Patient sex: F
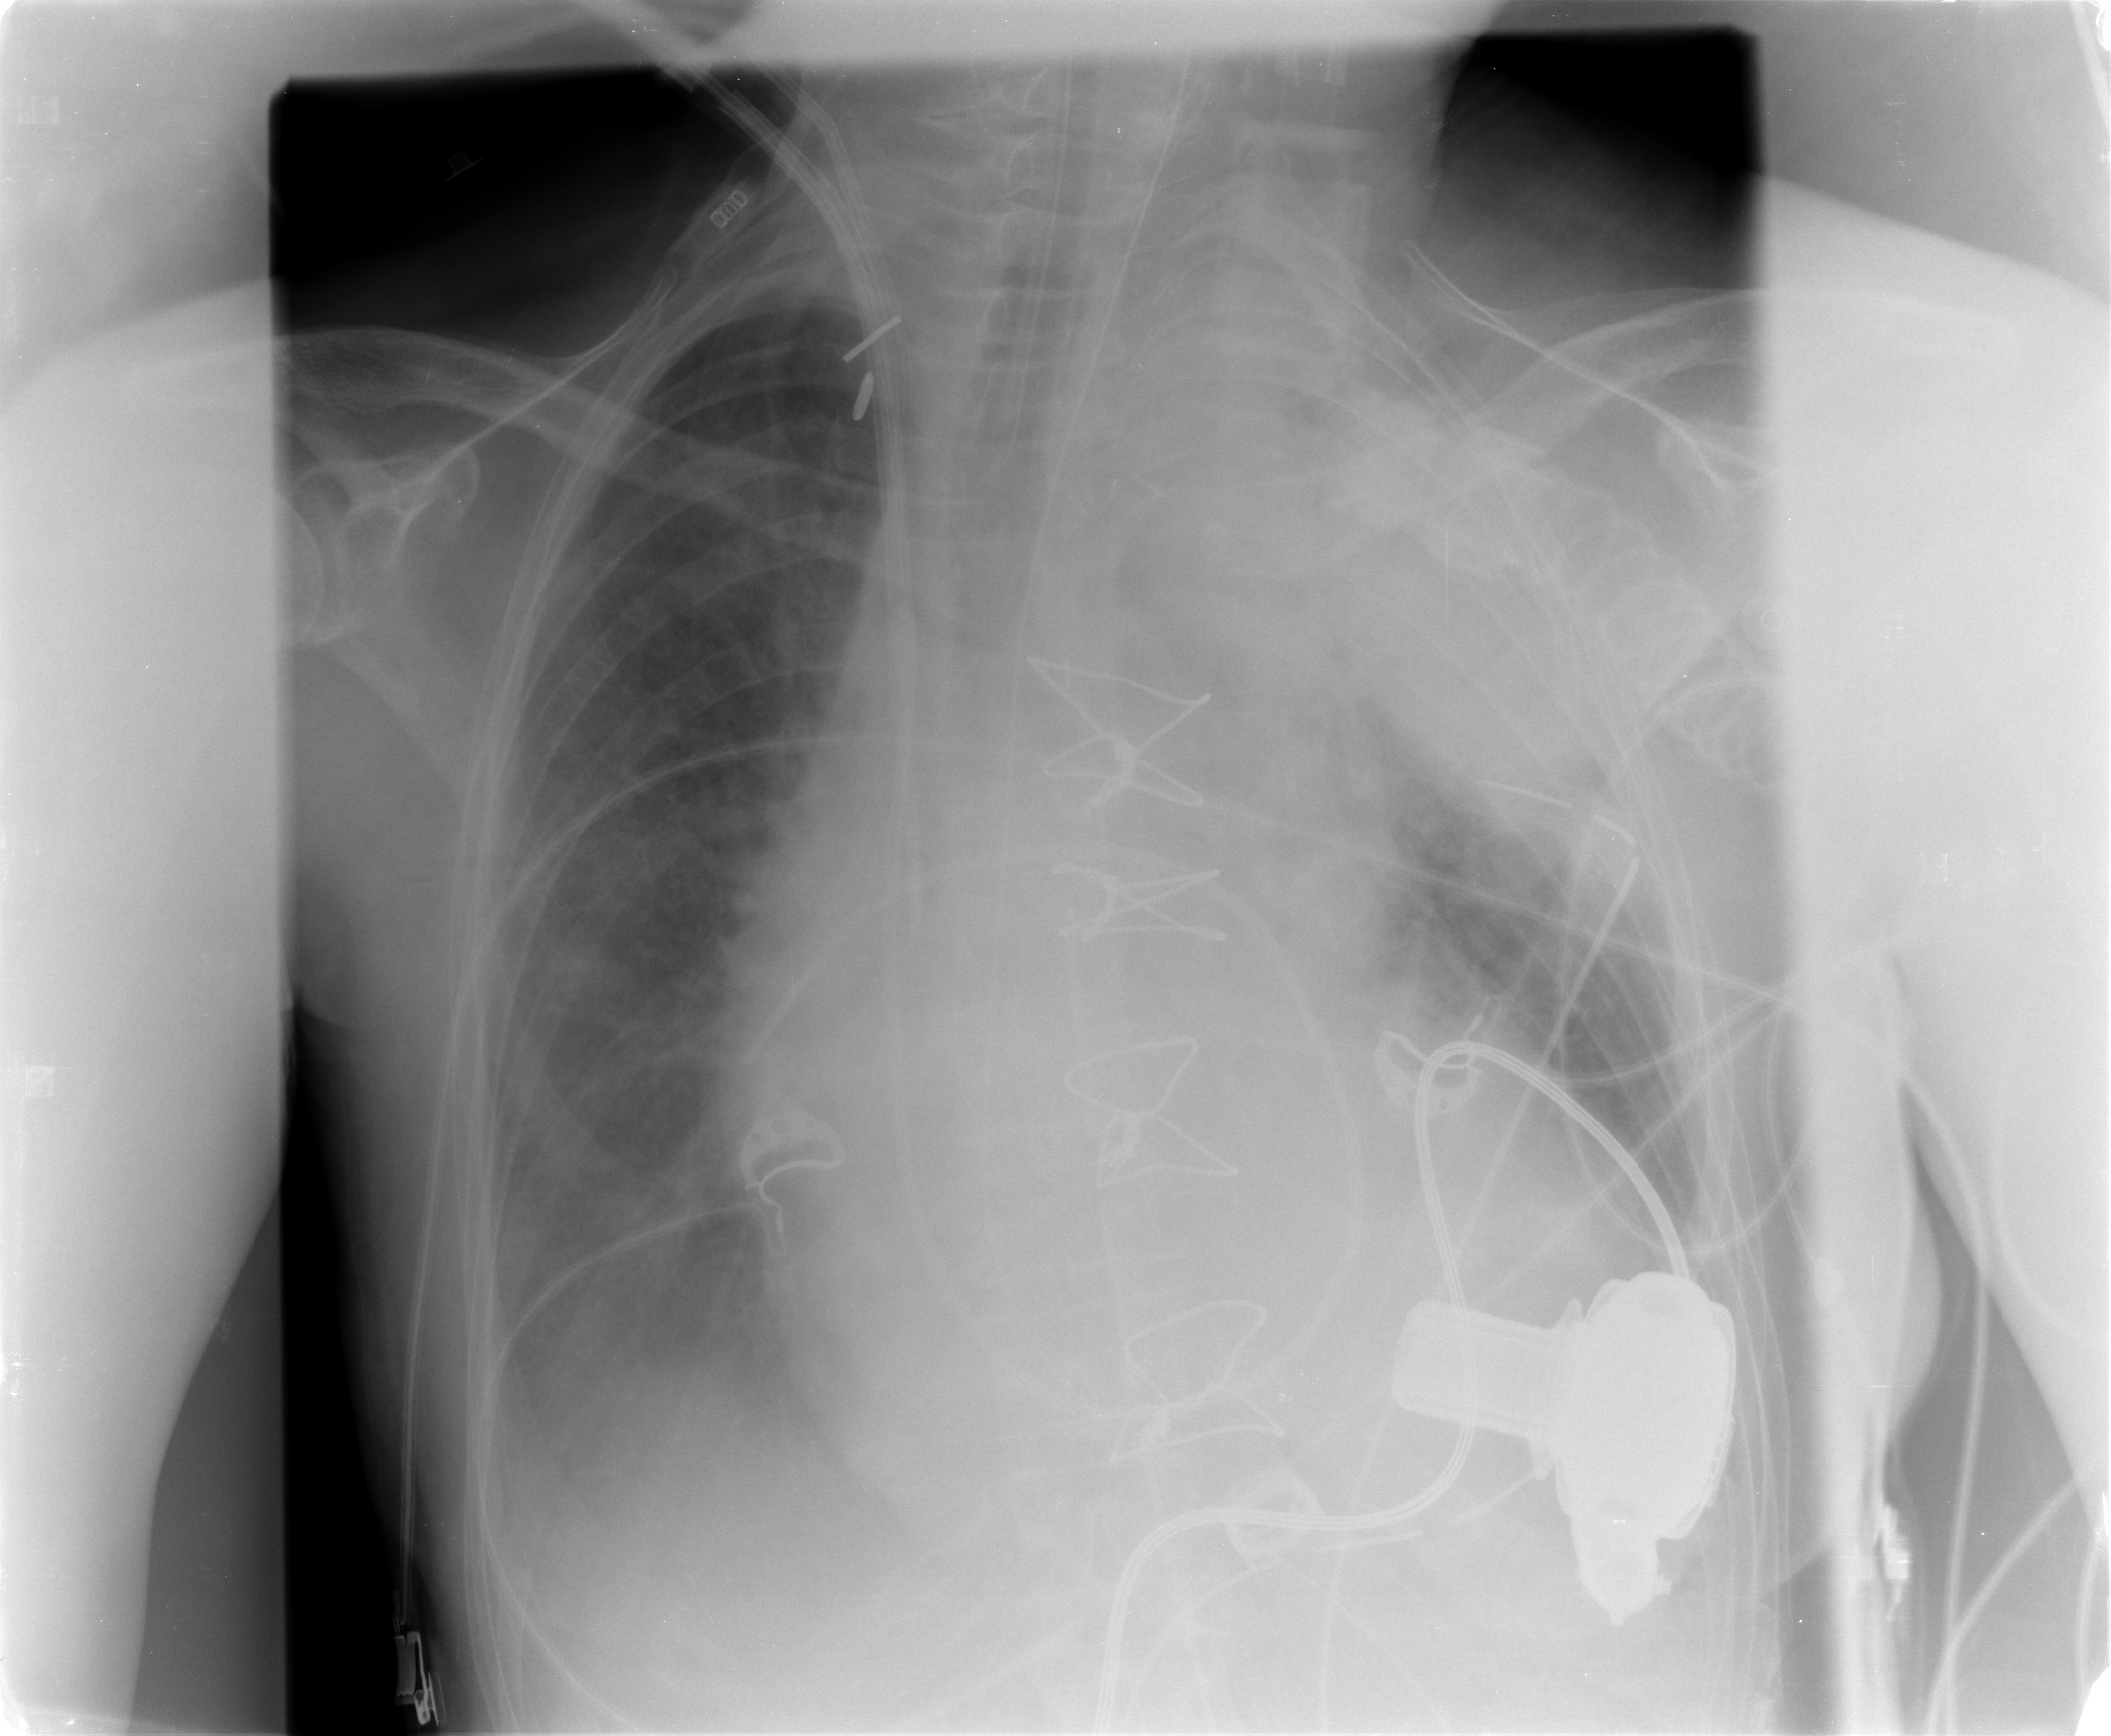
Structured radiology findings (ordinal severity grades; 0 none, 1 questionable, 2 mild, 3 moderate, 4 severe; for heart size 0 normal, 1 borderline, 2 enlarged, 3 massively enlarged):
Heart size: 2
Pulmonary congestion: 2
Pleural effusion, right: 2
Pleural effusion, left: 2
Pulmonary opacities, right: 0
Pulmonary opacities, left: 3
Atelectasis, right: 2
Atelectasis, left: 3